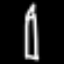
Label: pencil